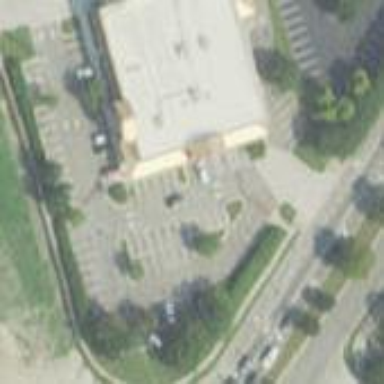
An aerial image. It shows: Parking area with asphalt surface.